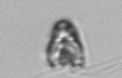
Label: Pyramimonas_longicauda